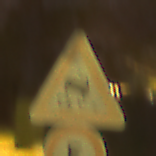
Verkehrszeichen: SchleuderOderRutschgefahr
Zusatzzeichen unten: Geschwindigkeit5
Umgebung: Outdoor, Suburban
Tageszeit: Night
Wetter: Clear
Licht: Artificial
Jahreszeit: NotSpecified
Kontrast: HighContrast